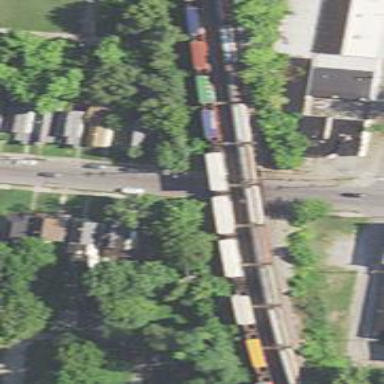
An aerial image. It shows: Railway bridge over siding rail service.